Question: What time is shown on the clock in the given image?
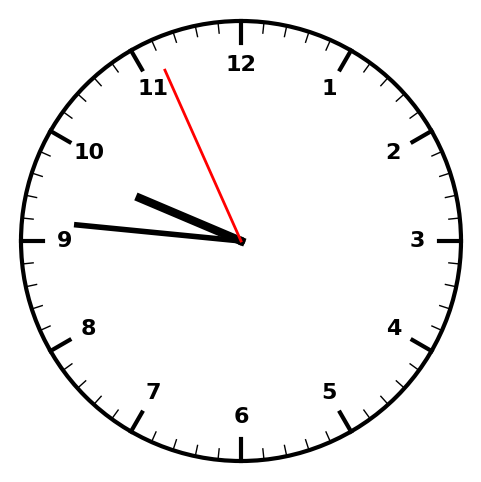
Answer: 09:45:56